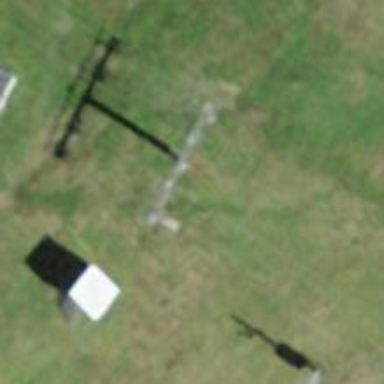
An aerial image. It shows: Pylon used for aerialway.